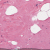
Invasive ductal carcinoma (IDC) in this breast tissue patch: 0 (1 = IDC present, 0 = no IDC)